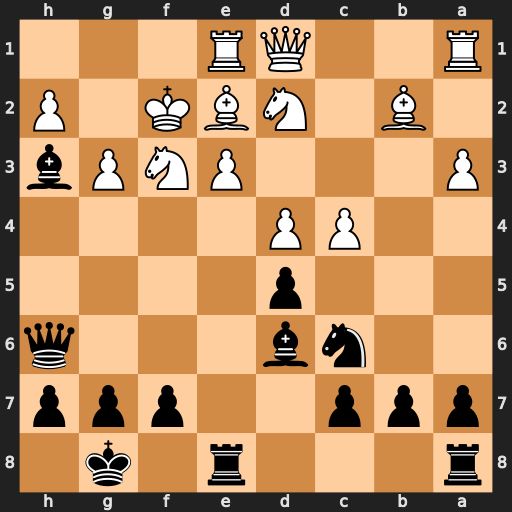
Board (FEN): r3r1k1/ppp2ppp/2nb3q/3p4/2PP4/P3PNPb/1B1NBK1P/R2QR3
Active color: b
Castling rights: -
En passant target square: -
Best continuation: Qxe3#